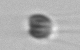
Label: Apedinella